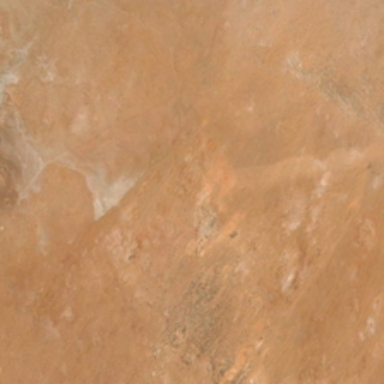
The desert has a marbled red pattern .